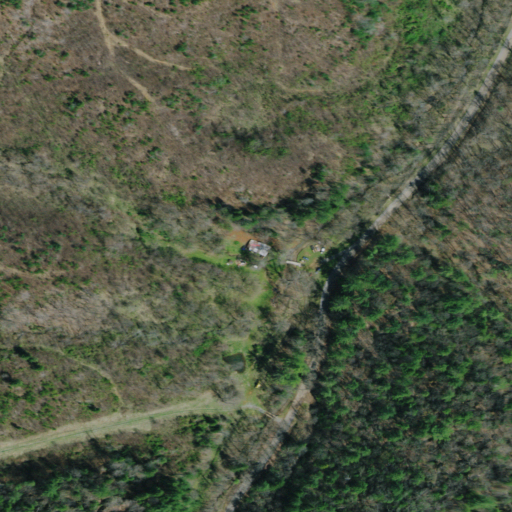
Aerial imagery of valley in Tennessee named Oak Hollow containing deciduous forest, mixed forest, open development, evergreen forest, shrub, pasture, and medium intensity development